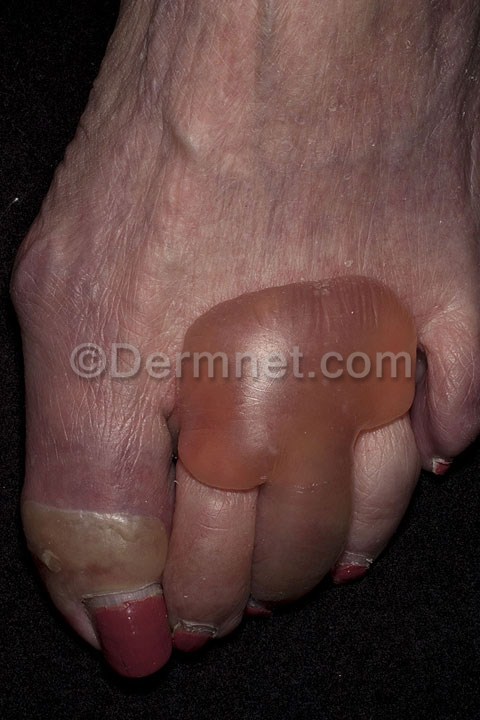
Disease: Bullous Disease Photos